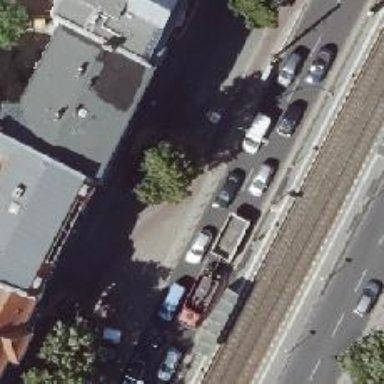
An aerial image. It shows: Sidewalk designated as cycleway.